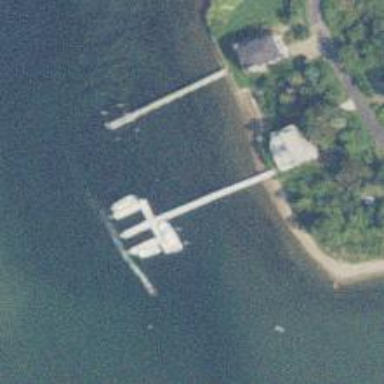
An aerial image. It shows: Man-made pier.